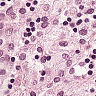
Metastatic tissue present: no